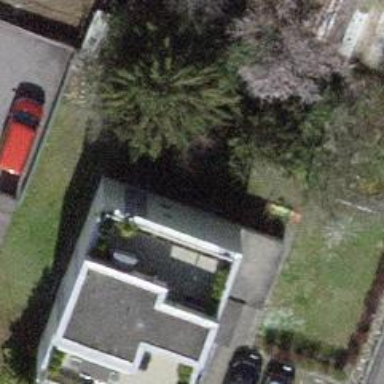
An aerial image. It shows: Residential building.